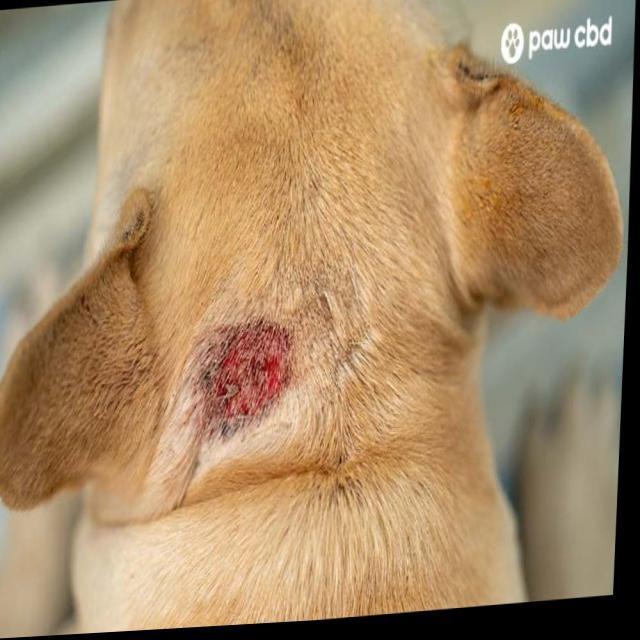
Canine ringworm (Dermatophytosis) — fungal infection caused by Microsporum or Trichophyton. Presents with circular alopecia, scaling, crusting, and broken hairs.